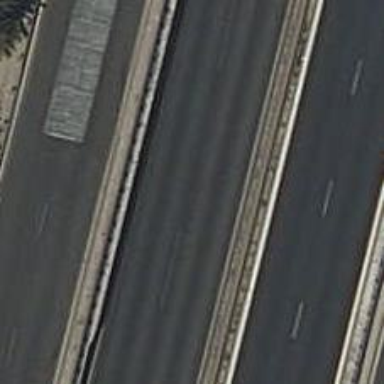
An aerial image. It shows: Motorway.